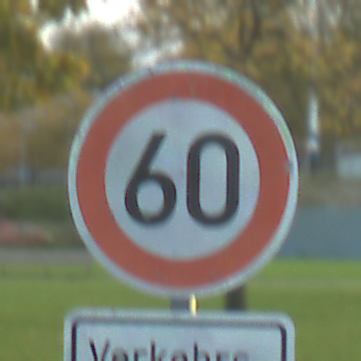
Verkehrszeichen: Geschwindigkeit60
Zusatzzeichen unten: HinweisGeaenderteVorfahrtVerkehrsfuehrungVerkehrsregelung2
Umgebung: Outdoor, Urban
Tageszeit: MorningAfternoon
Wetter: PartlyCloudy
Licht: Natural
Jahreszeit: NotSpecified
Kontrast: LowContrast